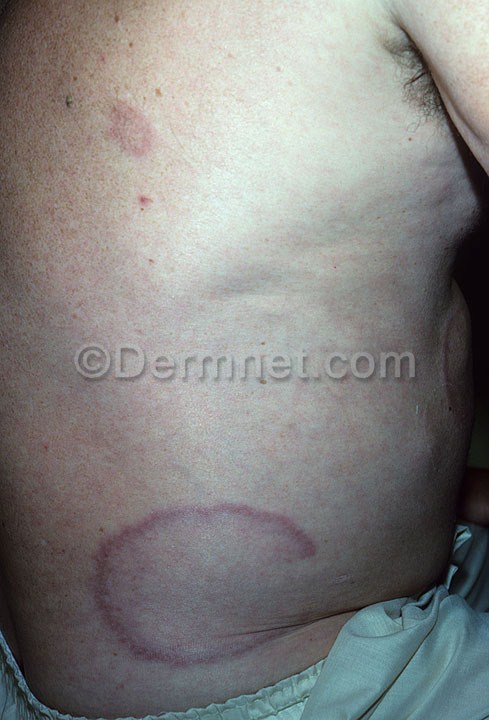
Disease: Systemic Disease